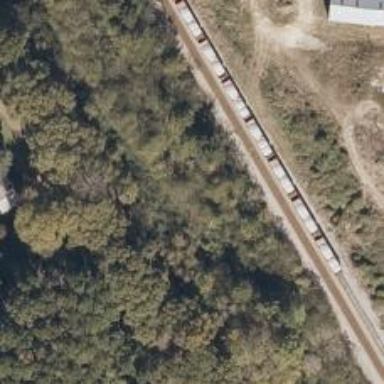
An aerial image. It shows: Spur service railway transporting lumber.